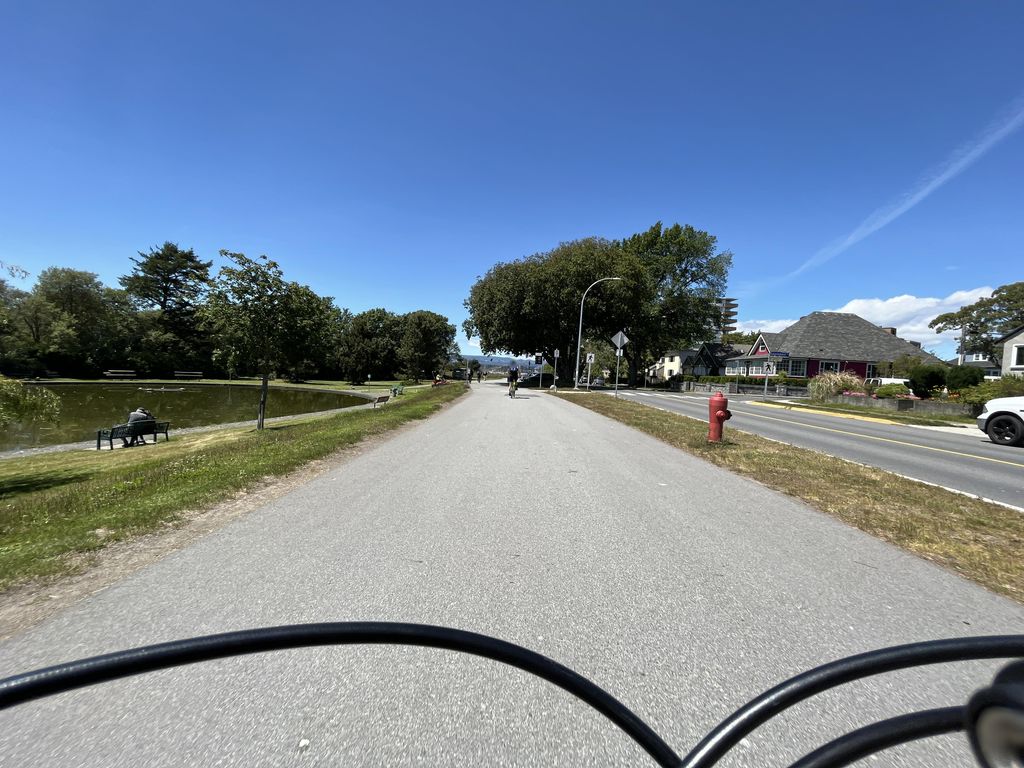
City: victoria